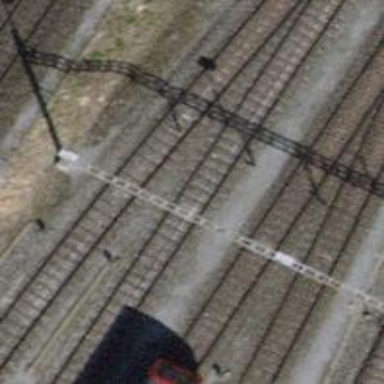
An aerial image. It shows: Railway yard with electrified contact lines.